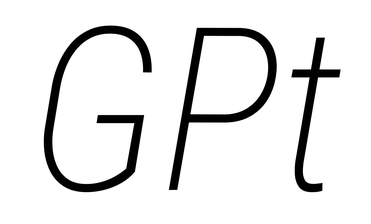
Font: Roboto-Italic_Condensed_ExtraLight_Italic